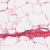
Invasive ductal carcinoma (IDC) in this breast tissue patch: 0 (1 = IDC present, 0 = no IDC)